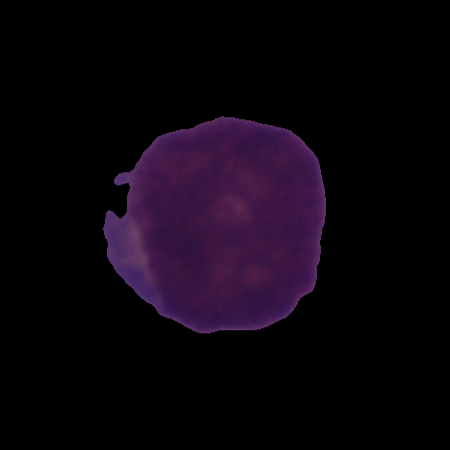
Label: cancer